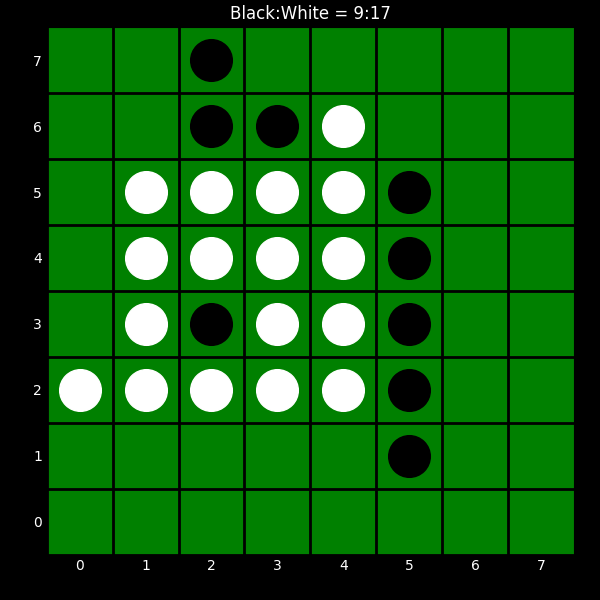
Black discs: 9
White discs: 17